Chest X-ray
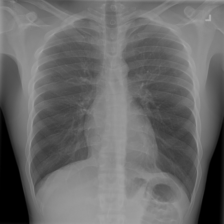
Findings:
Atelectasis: negative
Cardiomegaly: negative
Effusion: negative
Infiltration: negative
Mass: negative
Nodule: negative
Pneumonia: negative
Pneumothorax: negative
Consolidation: negative
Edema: negative
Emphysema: negative
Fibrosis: negative
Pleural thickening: negative
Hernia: negative